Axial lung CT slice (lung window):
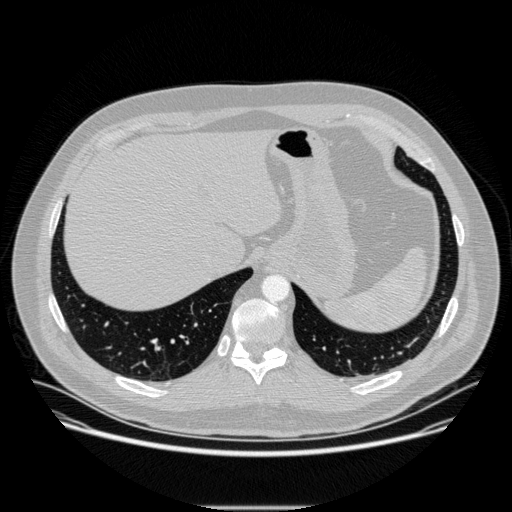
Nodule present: no